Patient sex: M
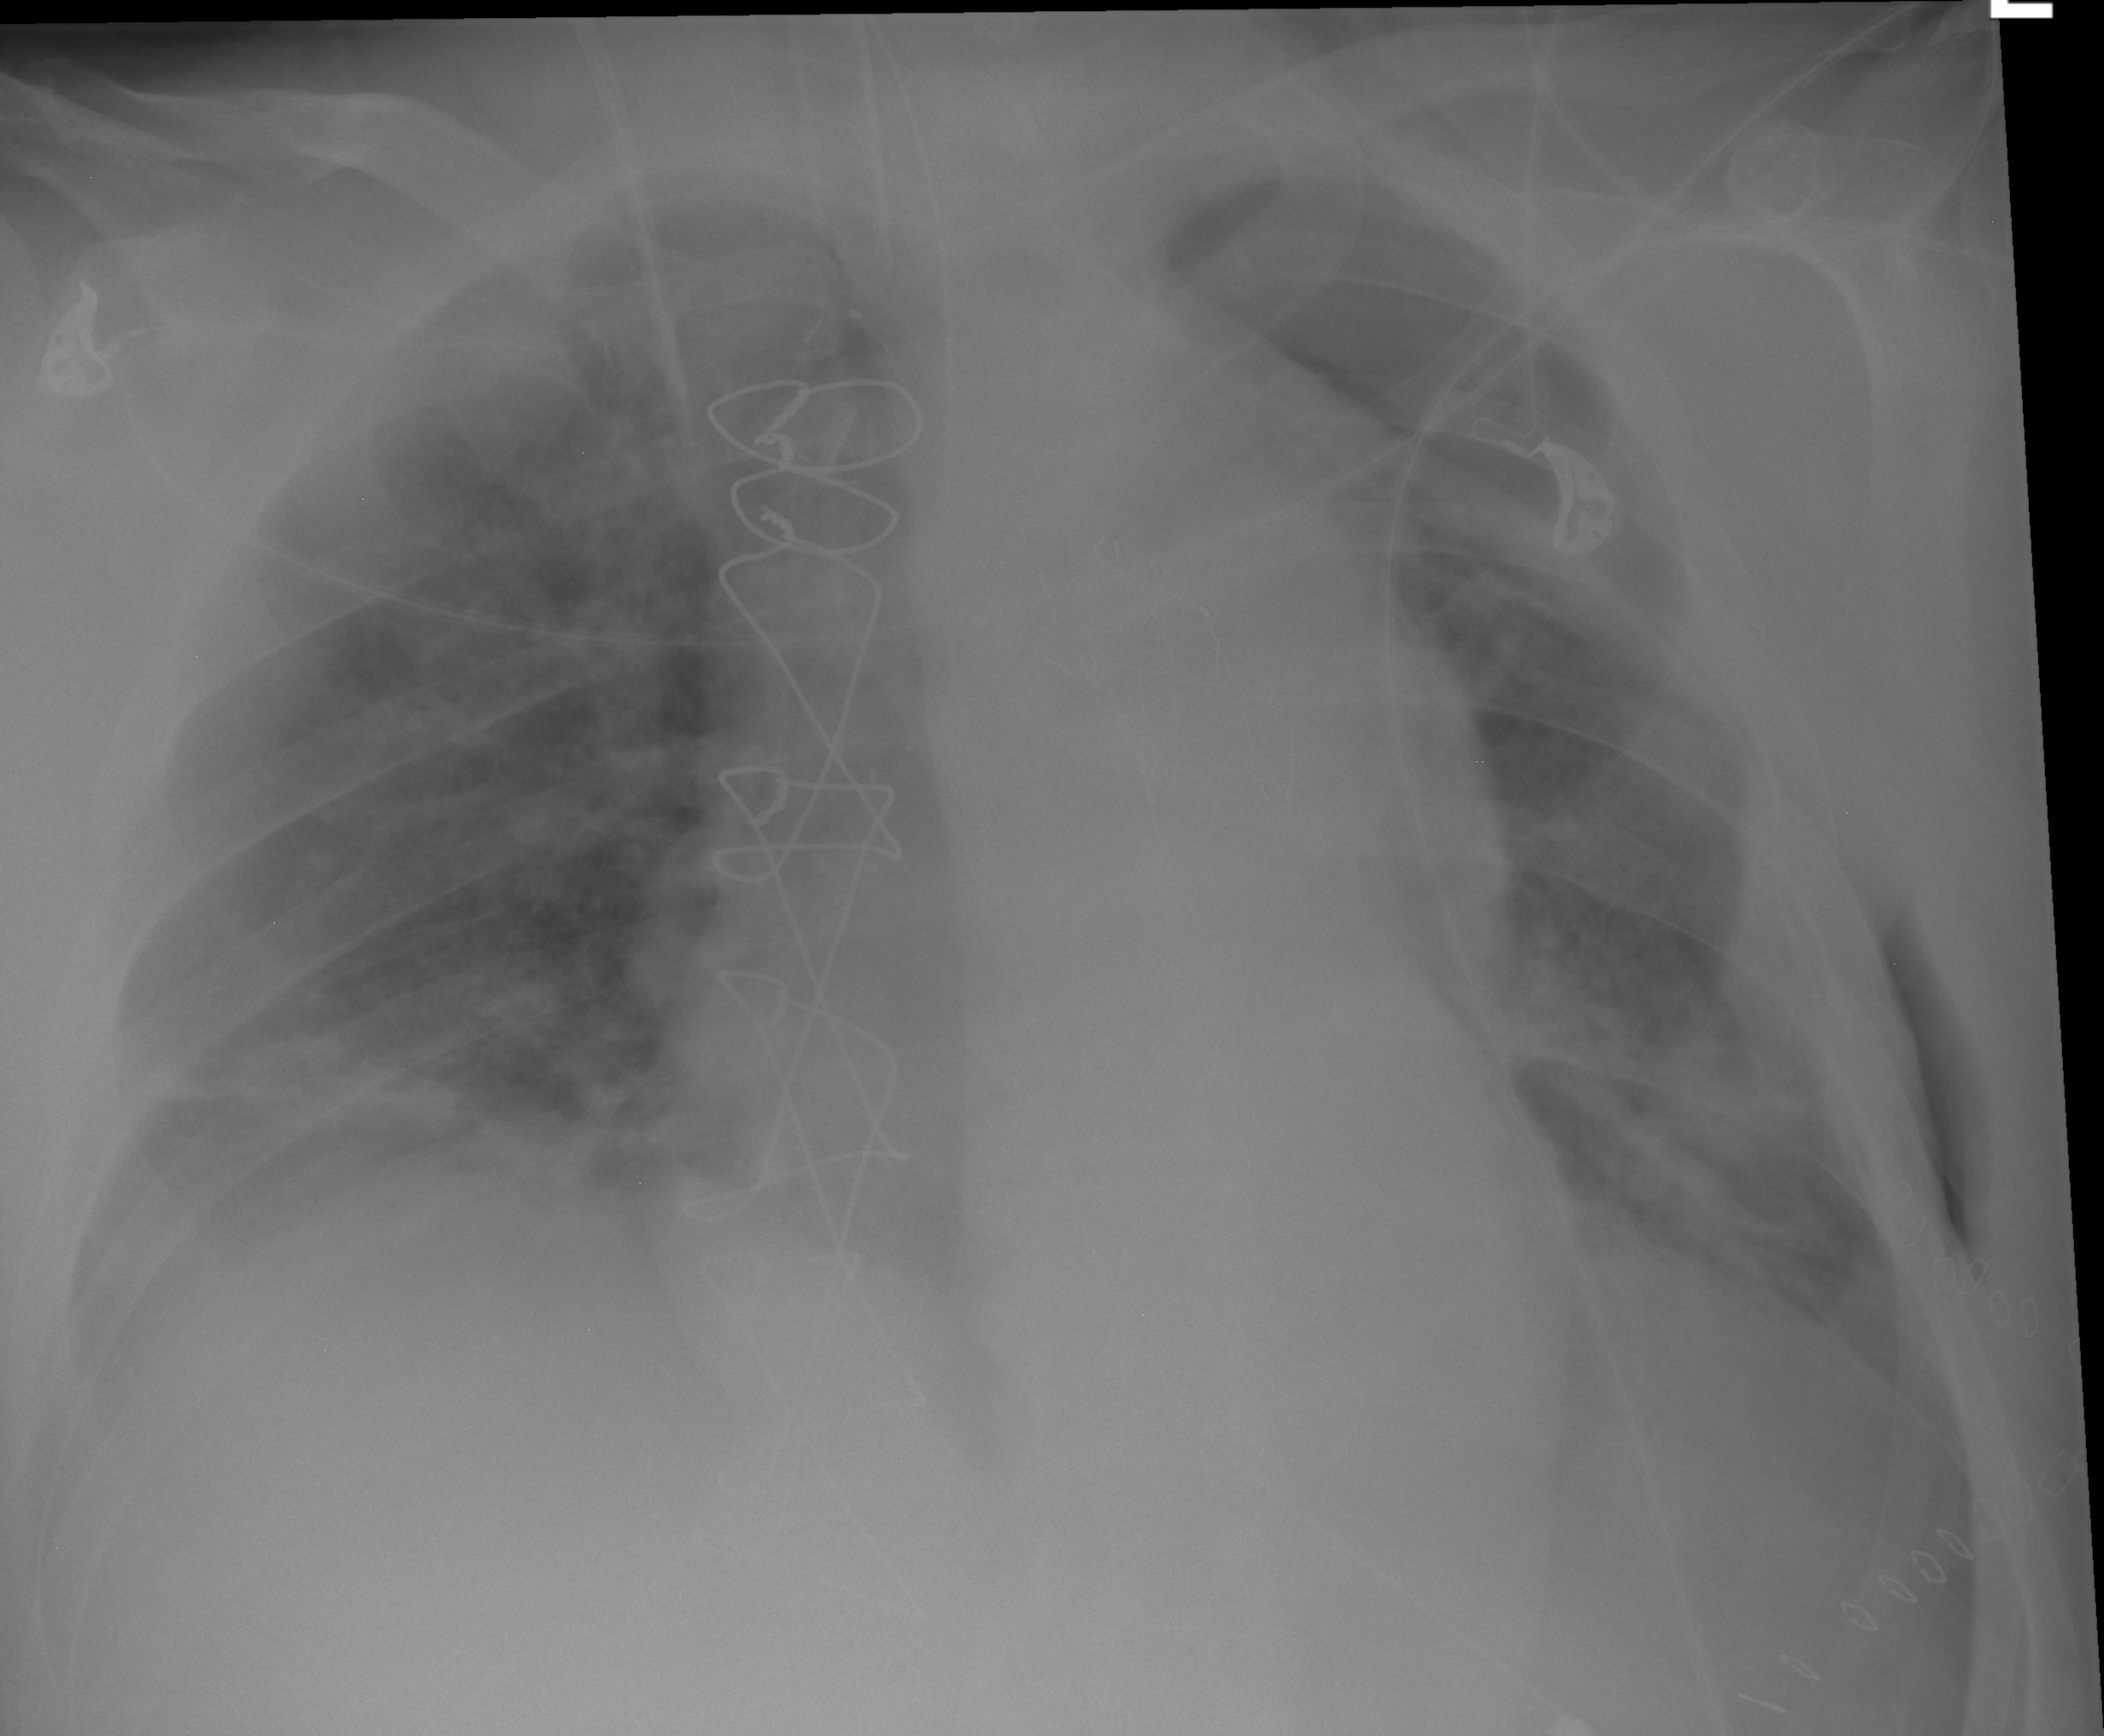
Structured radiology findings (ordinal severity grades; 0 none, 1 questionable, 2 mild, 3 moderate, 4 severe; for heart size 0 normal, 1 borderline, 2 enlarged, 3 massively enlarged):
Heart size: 1
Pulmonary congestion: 1
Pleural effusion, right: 2
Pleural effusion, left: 2
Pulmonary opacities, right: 1
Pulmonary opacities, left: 0
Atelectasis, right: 3
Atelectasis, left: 3